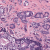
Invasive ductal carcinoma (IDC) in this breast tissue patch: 1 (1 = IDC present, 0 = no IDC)